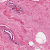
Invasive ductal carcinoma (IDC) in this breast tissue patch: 0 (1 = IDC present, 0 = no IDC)